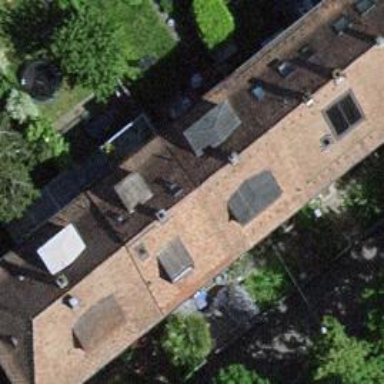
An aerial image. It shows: Terrace building.